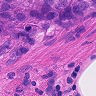
Metastatic tissue present: yes